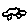
Label: car